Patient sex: M
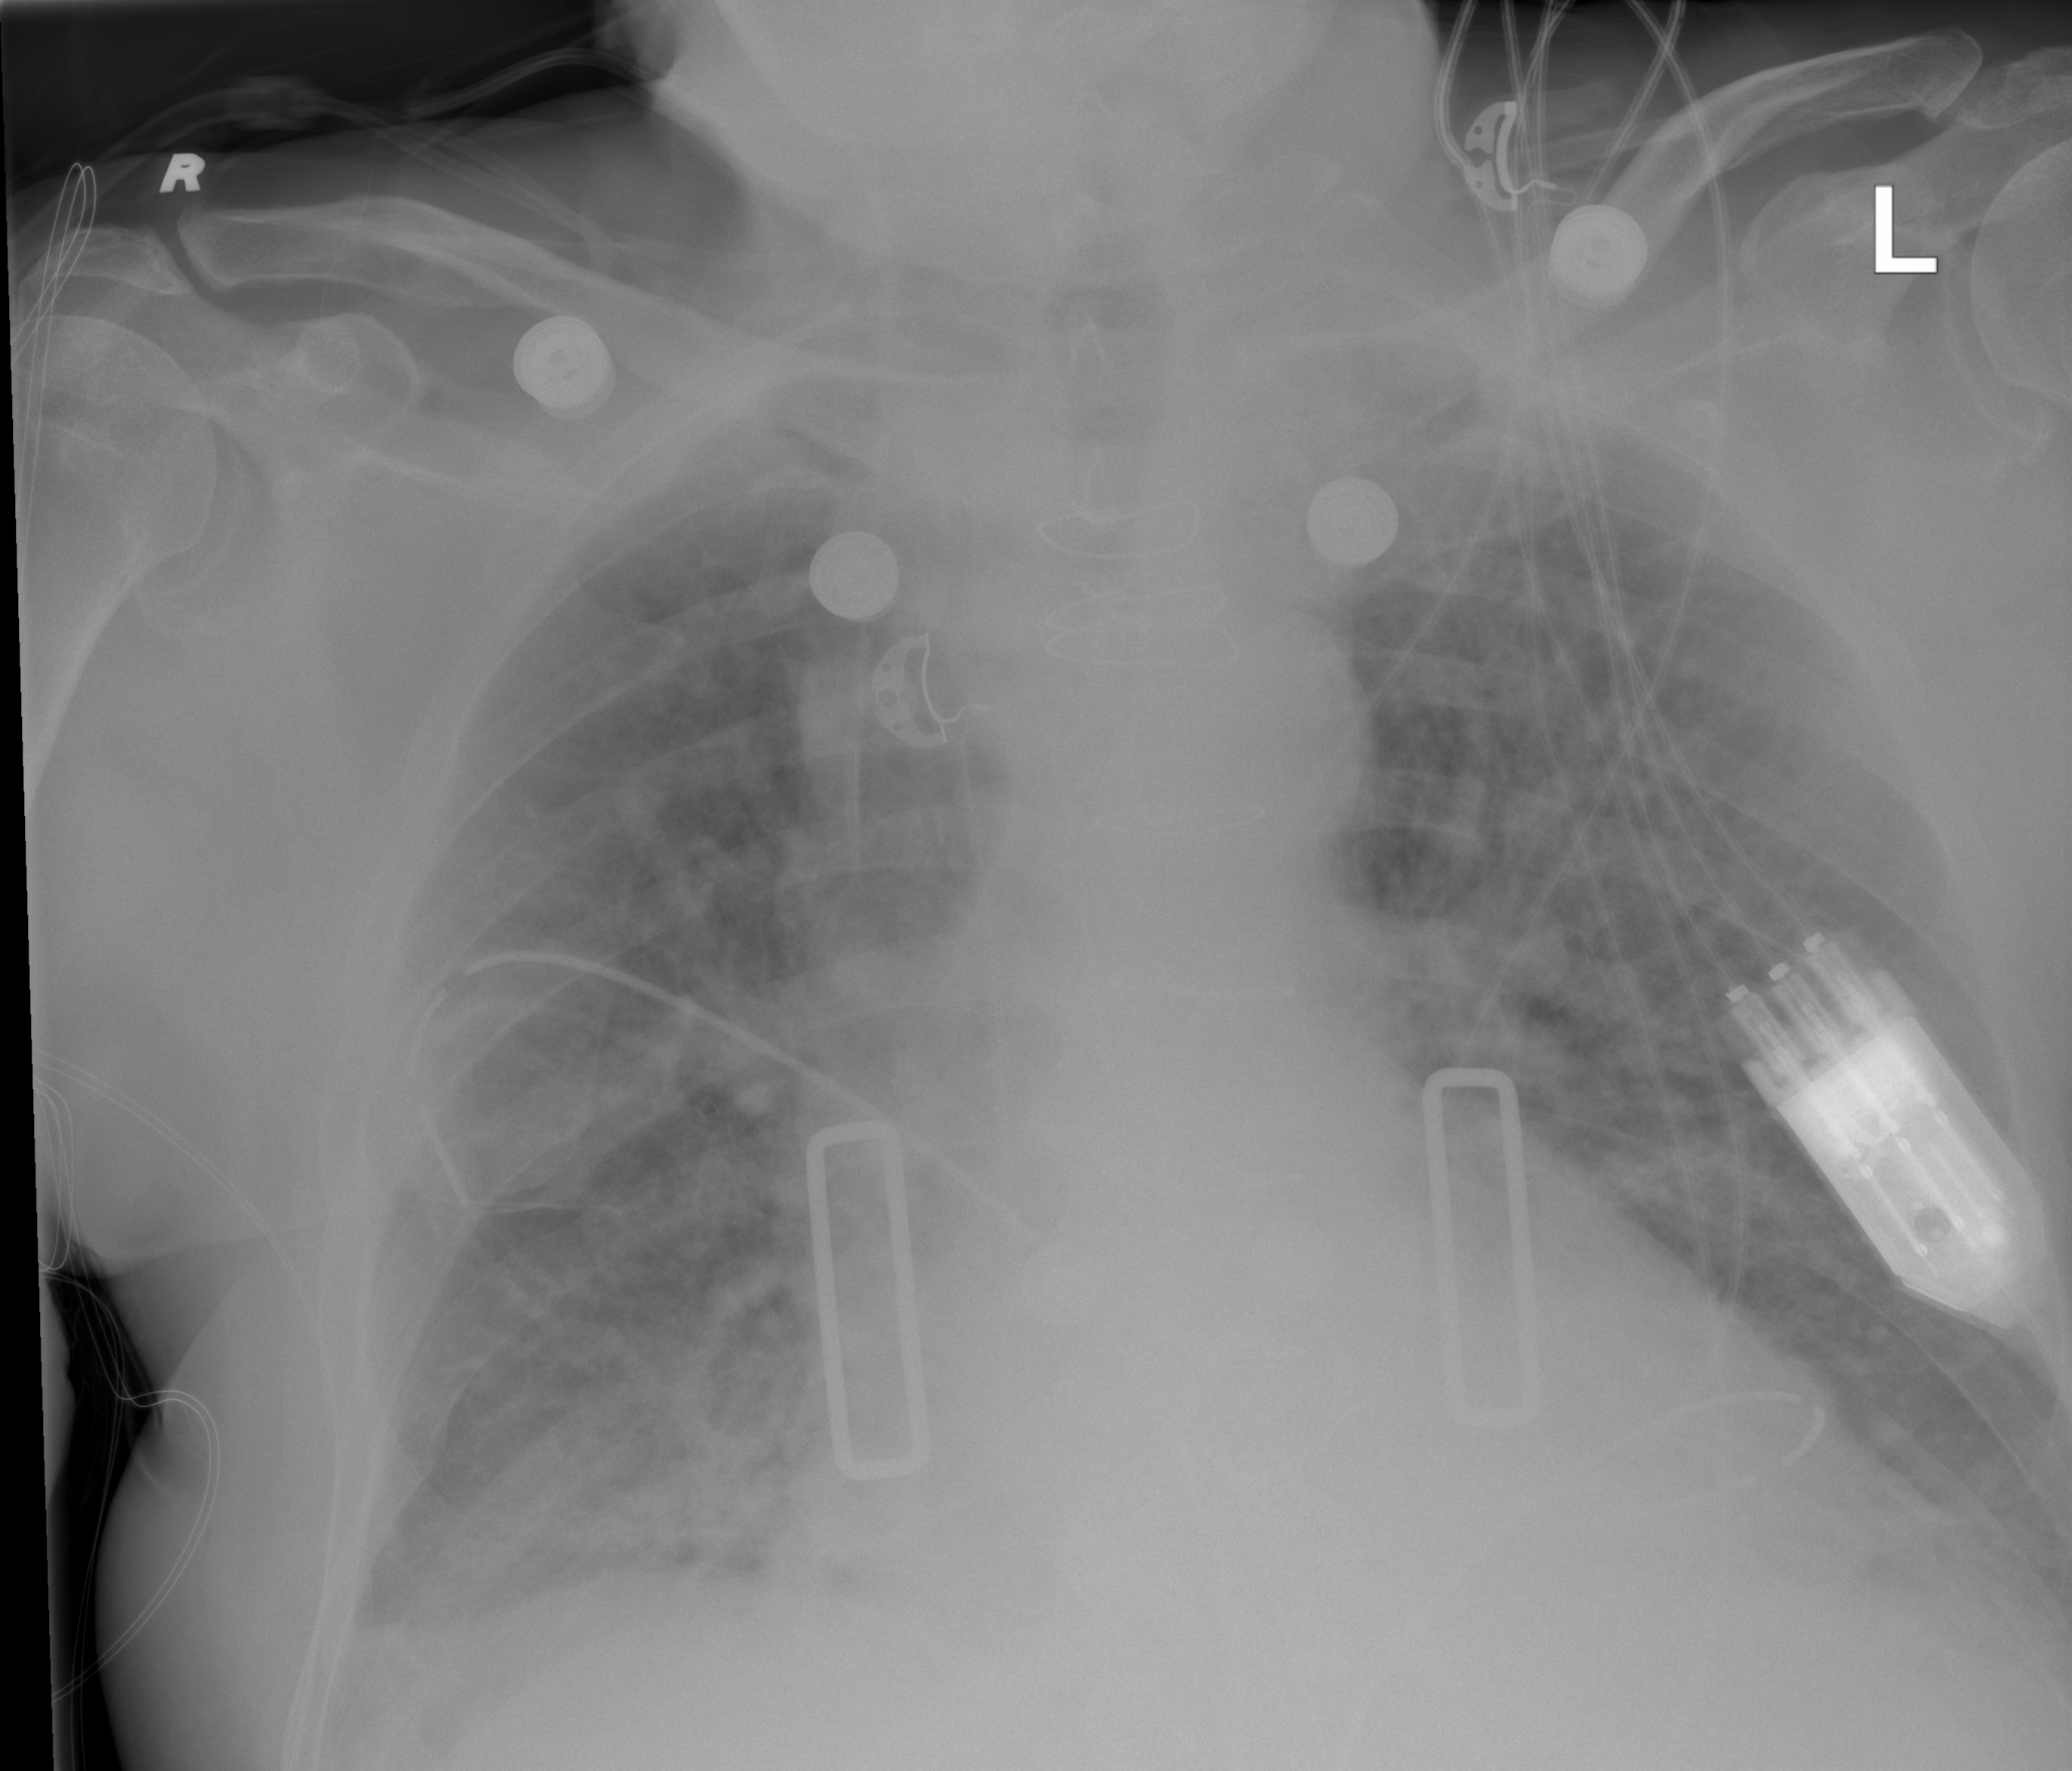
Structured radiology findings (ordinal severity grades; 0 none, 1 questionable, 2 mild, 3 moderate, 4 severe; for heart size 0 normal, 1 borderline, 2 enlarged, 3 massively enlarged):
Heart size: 2
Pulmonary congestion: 2
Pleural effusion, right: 2
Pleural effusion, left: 0
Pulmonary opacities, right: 2
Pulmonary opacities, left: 2
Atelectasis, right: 2
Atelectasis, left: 1